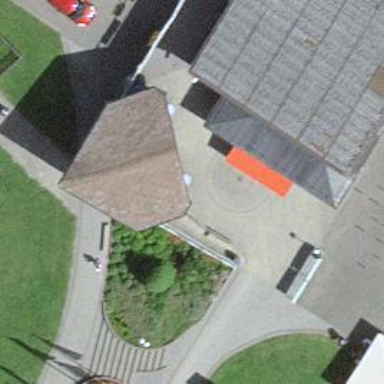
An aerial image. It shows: Building that serves as kiosk.